Question: !
This is my lecture notes;"Prove a*(b+ab*)=b+aa" I am having trouble understanding what happened at line 3-> line 4;
Two things happen at those two line;
1. Take ab* out of term ab* and term aa*b, results(L+aa*);
2. Last term aa*ab* simplifies to aa*b* Because a in the middle is redundant;
Question is what happen to the * at 'aa*b(*)'?
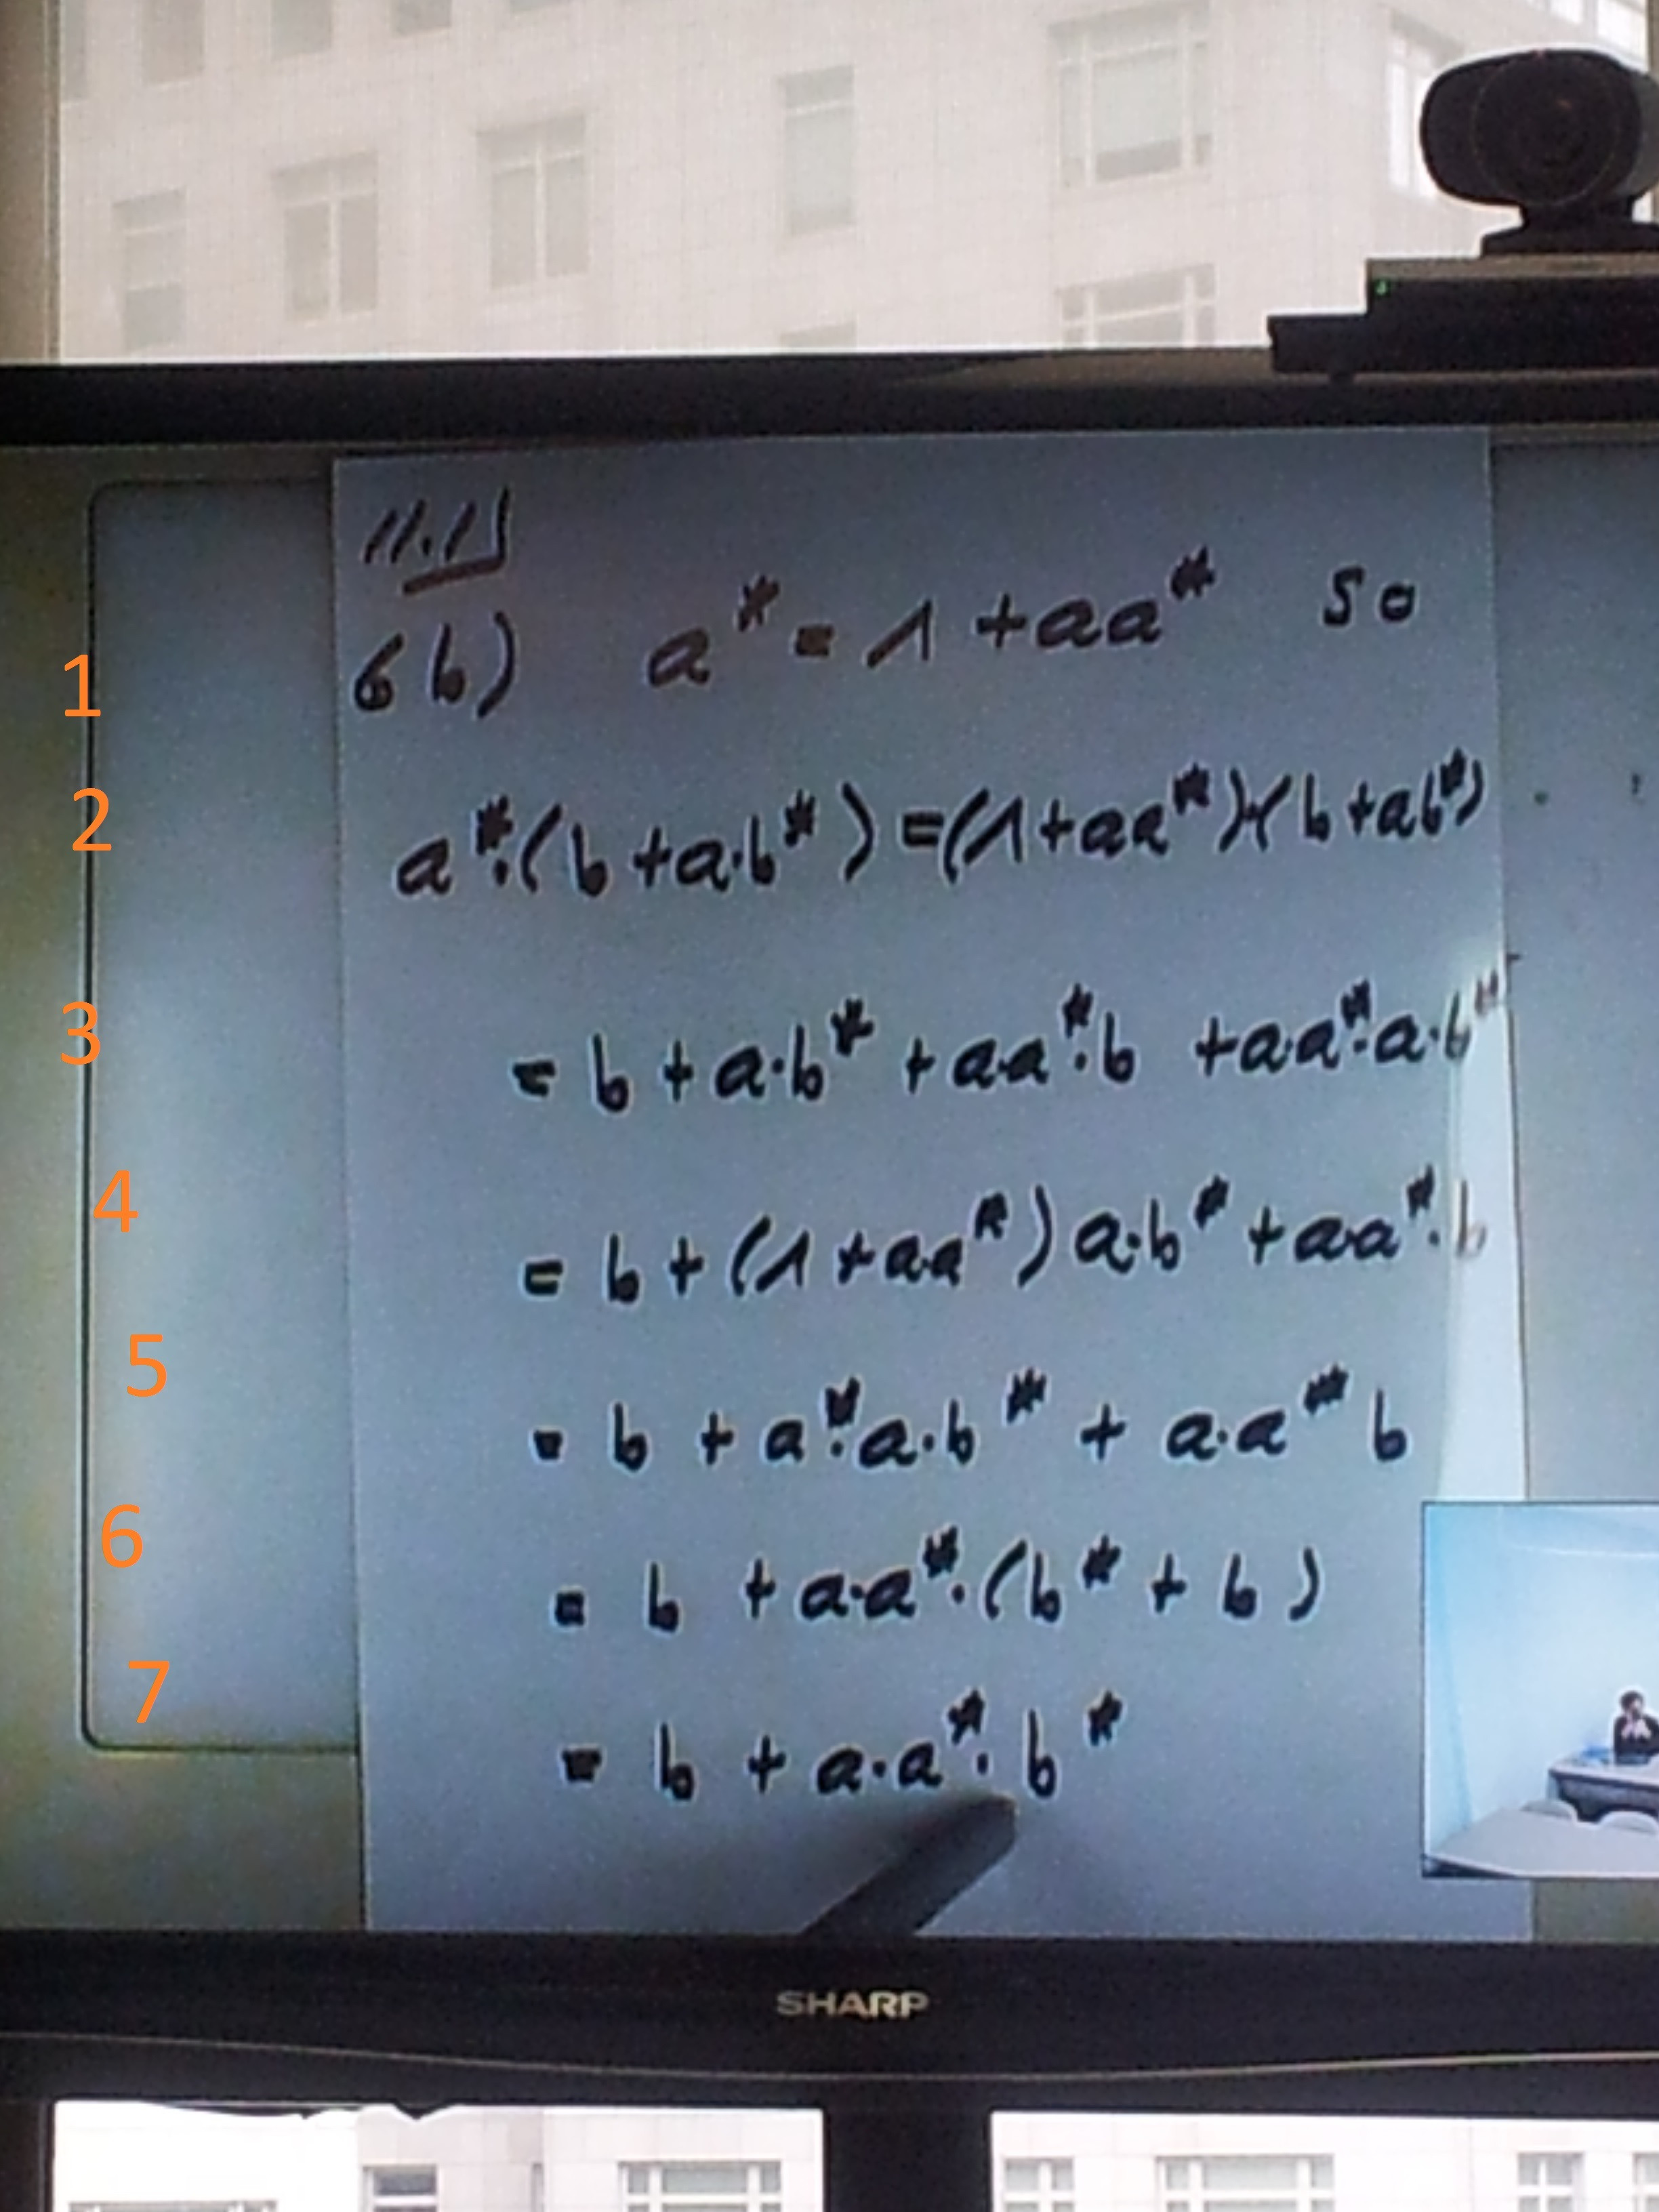
Answer: It looks like your professor left out lines 3 1/3 and 3 2/3 :